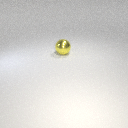
large yellow metal sphere